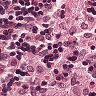
Metastatic tissue present: no